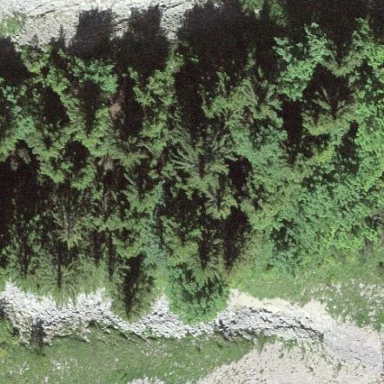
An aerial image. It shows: Forest area.